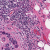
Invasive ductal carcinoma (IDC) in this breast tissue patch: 0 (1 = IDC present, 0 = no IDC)